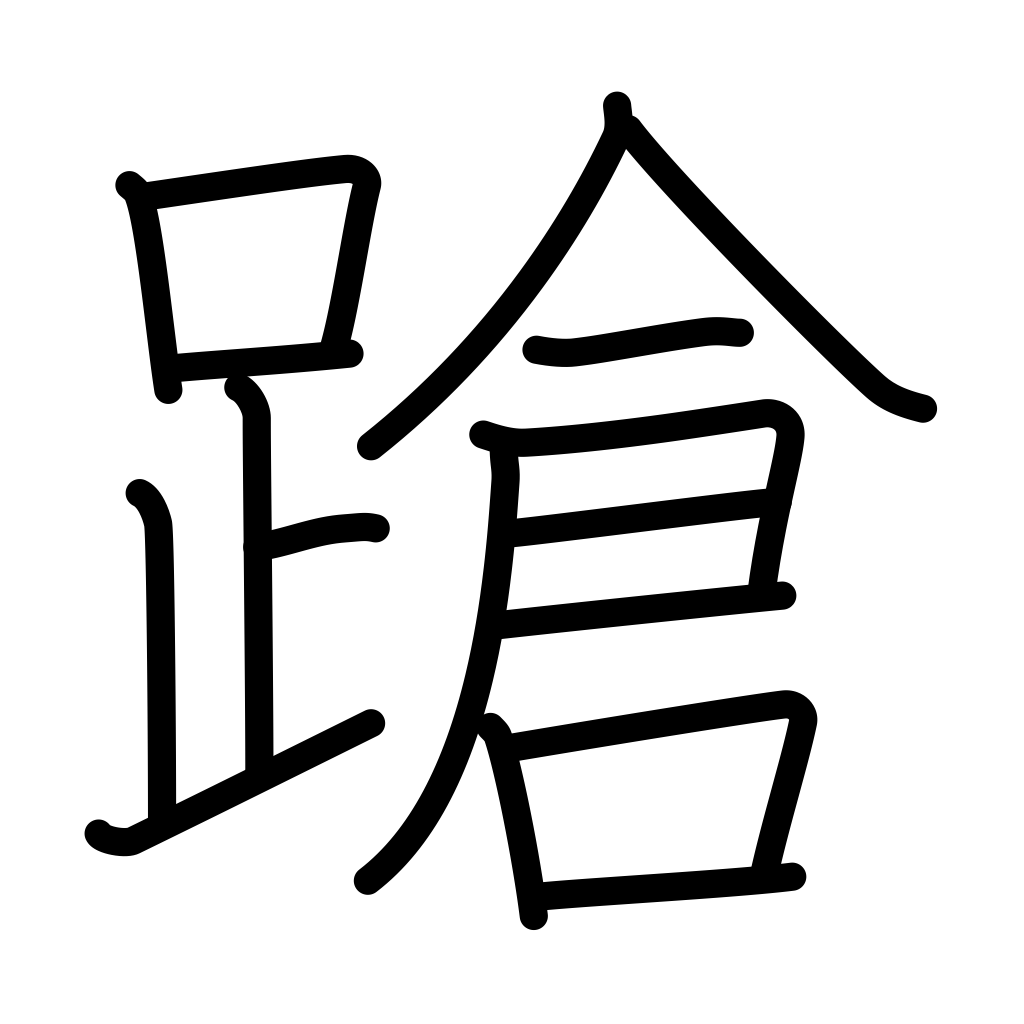
Meaning: move, stagger